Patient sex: M
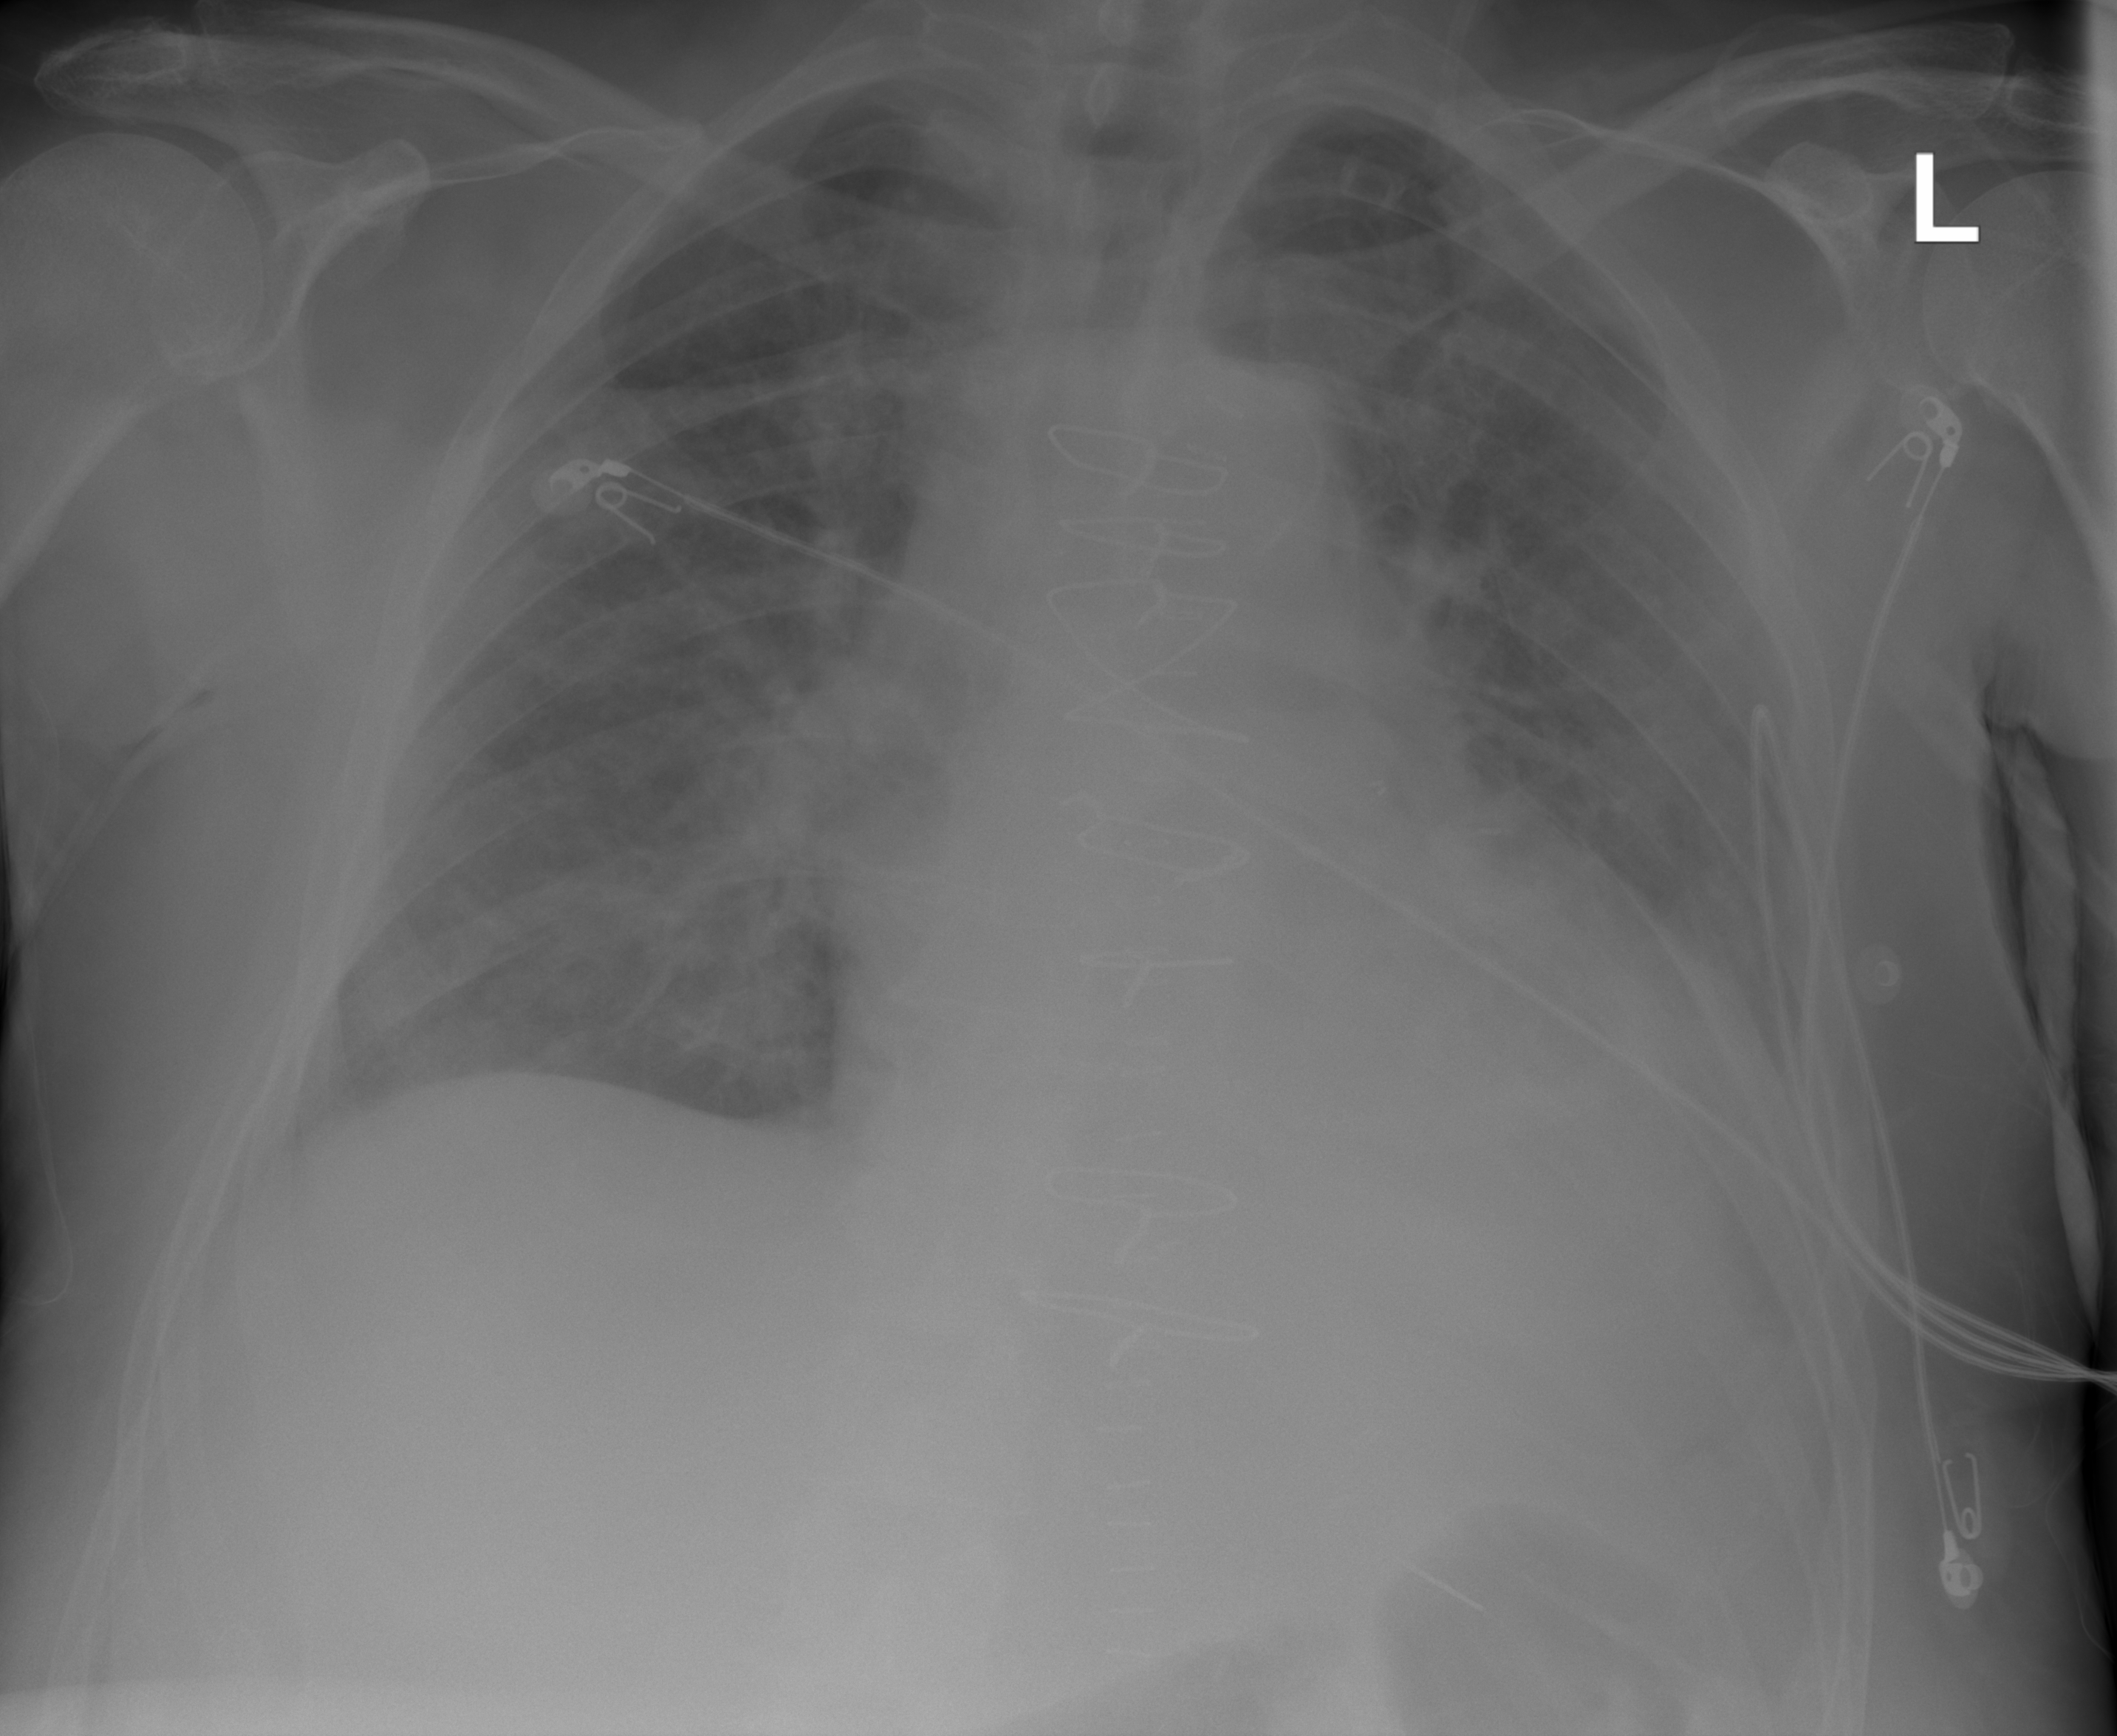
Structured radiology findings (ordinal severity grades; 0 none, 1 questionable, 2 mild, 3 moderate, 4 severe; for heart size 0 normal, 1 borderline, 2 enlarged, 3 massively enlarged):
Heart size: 2
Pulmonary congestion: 1
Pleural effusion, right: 0
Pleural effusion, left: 2
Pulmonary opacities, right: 0
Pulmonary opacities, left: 2
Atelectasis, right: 2
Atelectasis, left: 2